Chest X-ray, AP view. Patient: 26 years old, sex M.
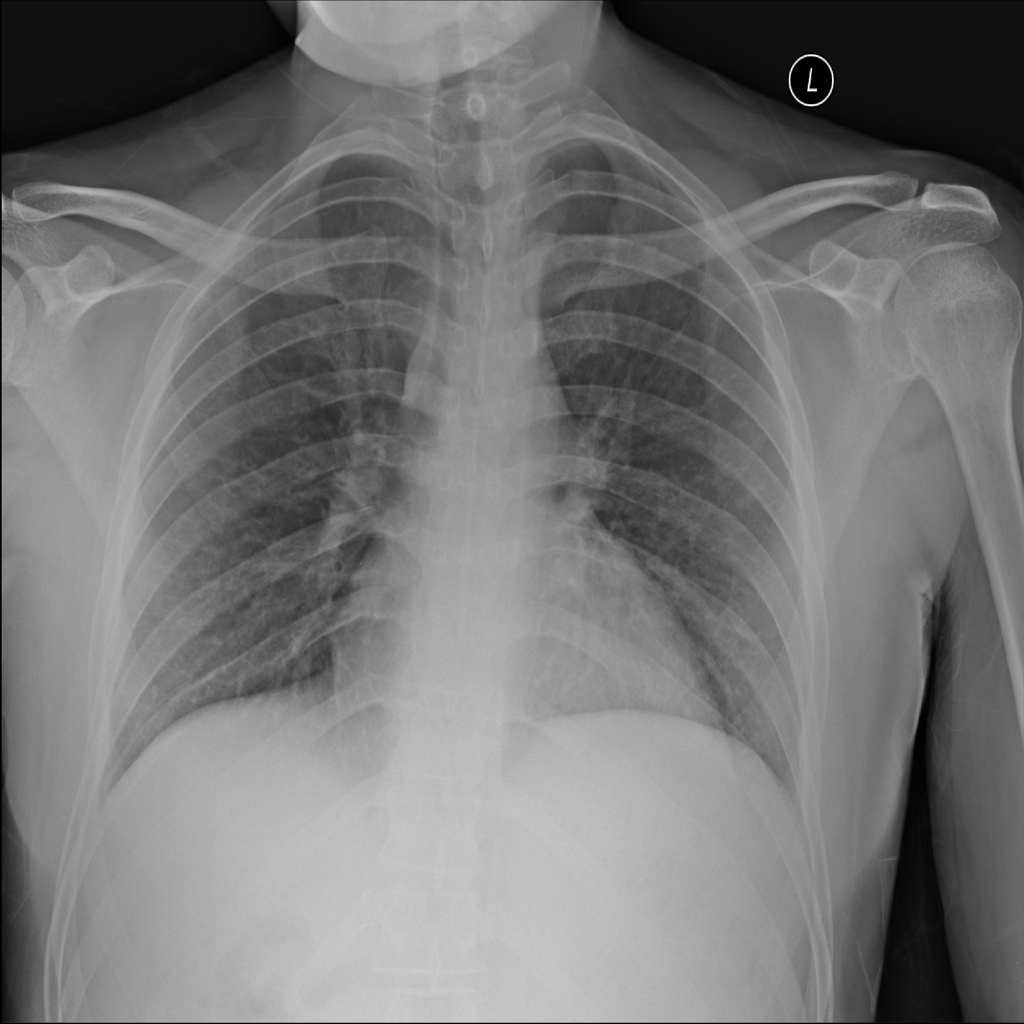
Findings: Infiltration